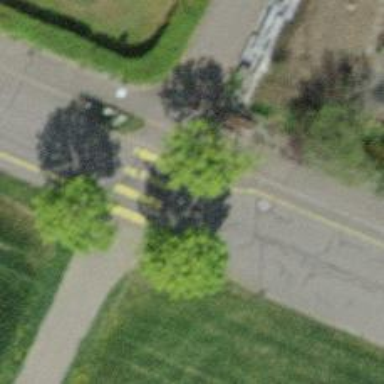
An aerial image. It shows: Uncontrolled crossing with traffic calming choker and pedestrian island.